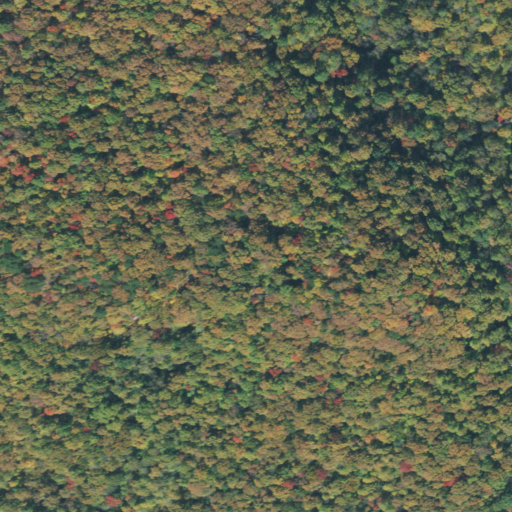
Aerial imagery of cape in Tennessee named Klepper Point containing only deciduous forest